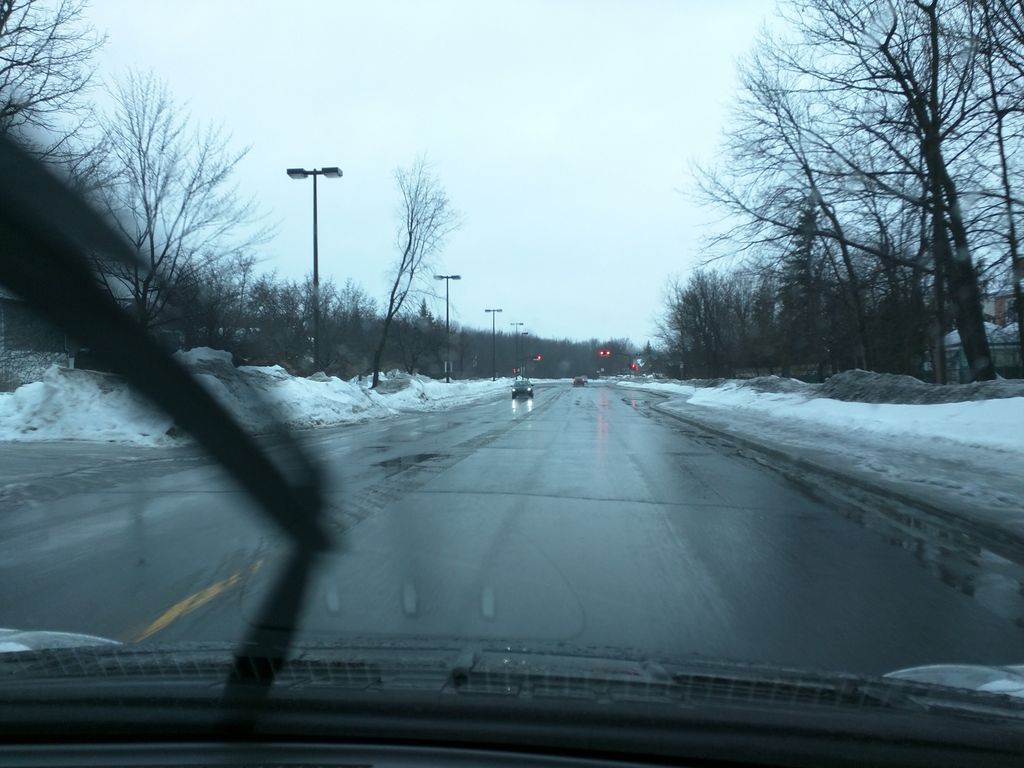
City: montreal